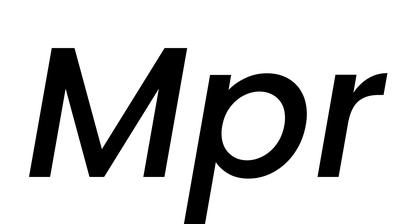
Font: Poppins-MediumItalic